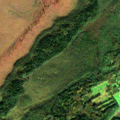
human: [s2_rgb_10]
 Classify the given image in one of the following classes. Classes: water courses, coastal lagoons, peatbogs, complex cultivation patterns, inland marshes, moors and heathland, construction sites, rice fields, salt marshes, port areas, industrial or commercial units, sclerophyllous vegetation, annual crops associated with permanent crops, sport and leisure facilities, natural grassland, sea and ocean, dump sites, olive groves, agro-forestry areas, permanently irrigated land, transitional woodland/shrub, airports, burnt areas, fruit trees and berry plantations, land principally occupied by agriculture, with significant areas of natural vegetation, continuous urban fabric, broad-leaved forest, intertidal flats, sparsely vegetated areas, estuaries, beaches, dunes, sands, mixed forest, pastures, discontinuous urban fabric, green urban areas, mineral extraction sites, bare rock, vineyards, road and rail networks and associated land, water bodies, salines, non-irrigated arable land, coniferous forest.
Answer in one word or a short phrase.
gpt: pastures, broad-leaved forest, coniferous forest, mixed forest, transitional woodland/shrub, peatbogs